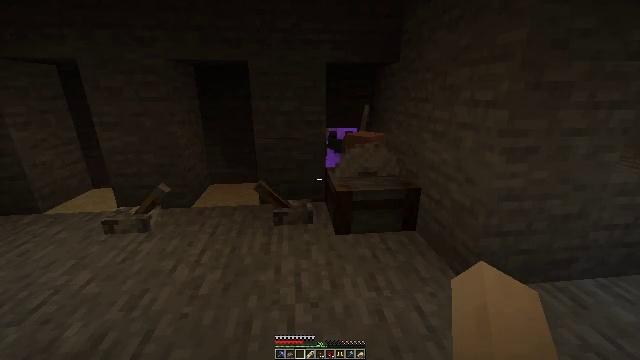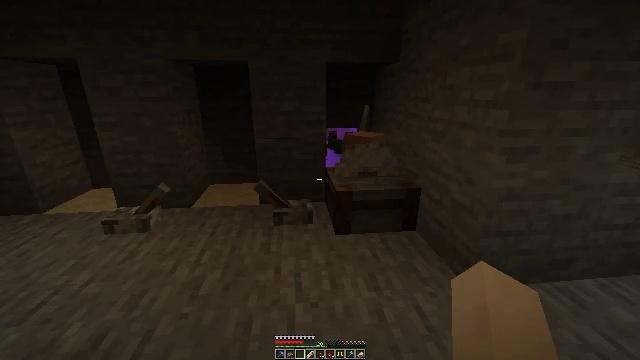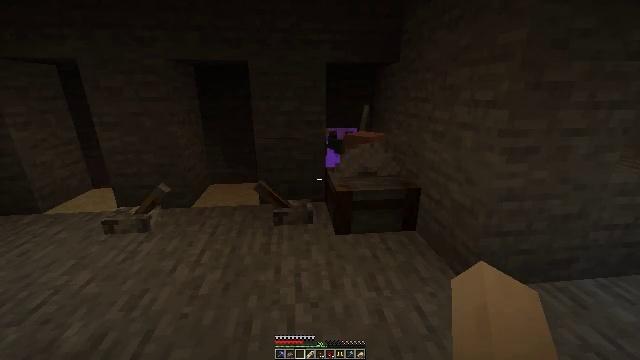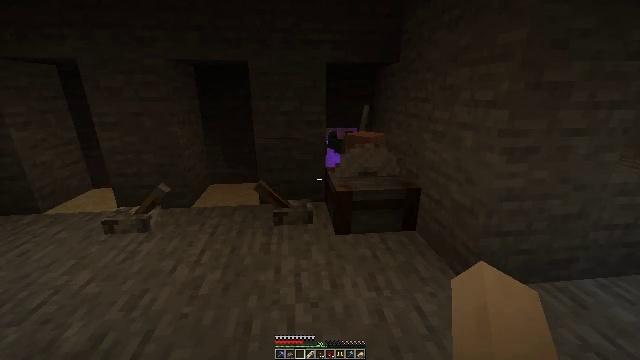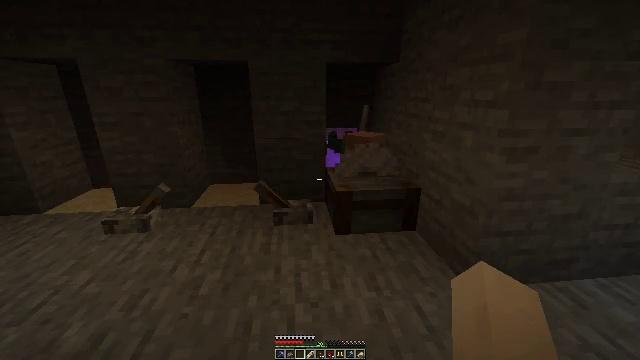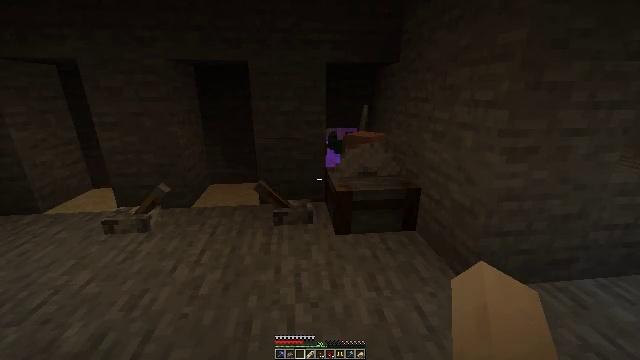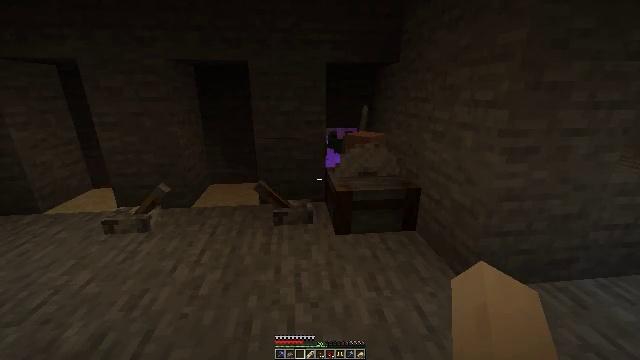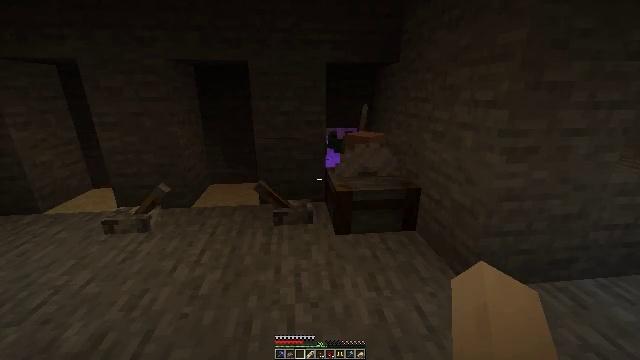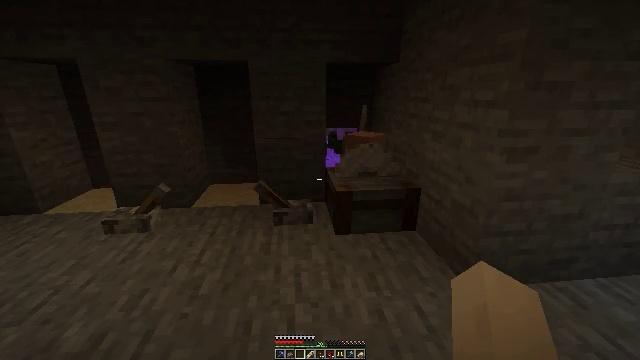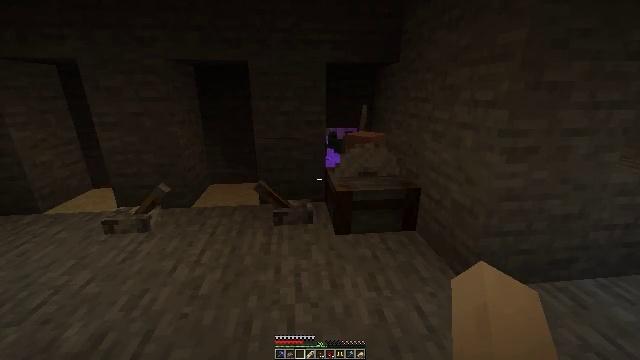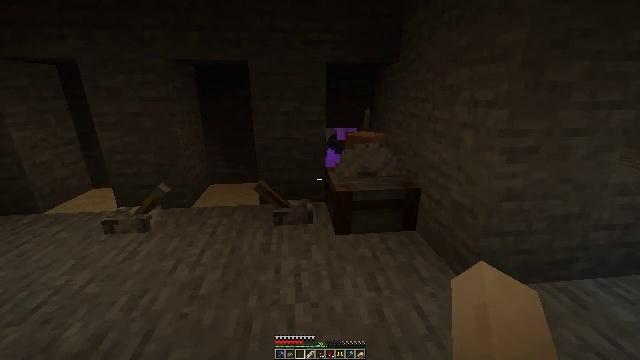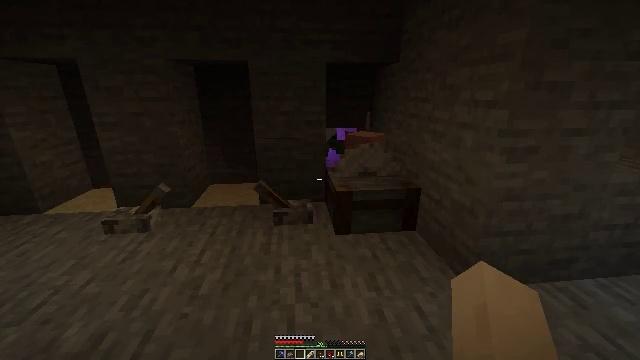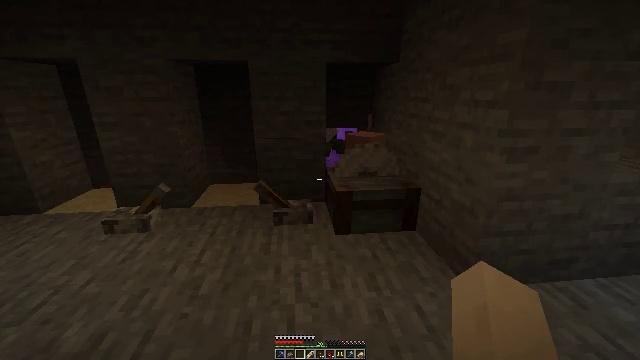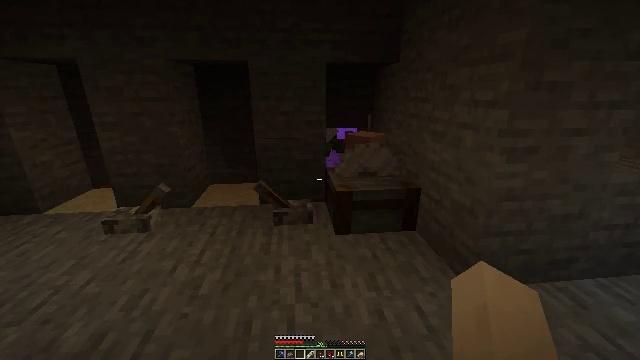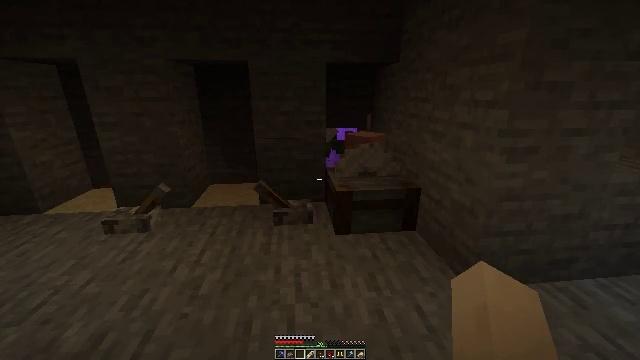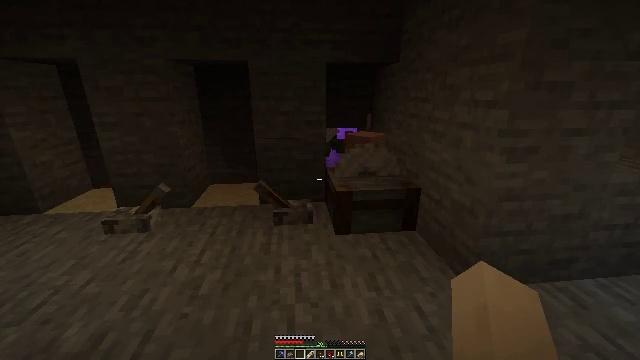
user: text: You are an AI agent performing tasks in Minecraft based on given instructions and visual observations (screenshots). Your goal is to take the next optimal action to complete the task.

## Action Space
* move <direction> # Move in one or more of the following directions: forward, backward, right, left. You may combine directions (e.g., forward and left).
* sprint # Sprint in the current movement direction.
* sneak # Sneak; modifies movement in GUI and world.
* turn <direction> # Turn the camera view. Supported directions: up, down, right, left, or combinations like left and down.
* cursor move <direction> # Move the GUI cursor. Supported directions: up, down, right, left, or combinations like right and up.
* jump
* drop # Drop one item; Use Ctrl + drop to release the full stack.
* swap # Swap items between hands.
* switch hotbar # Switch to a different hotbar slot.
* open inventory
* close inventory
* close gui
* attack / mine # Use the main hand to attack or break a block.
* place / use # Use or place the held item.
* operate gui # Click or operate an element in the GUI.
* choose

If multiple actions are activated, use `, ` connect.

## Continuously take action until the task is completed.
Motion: motion action
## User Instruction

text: Harvest the brown mushroom.
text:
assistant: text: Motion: no_op
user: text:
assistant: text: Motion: no_op
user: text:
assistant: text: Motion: no_op
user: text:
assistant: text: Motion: no_op
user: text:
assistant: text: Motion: no_op
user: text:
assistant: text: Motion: no_op
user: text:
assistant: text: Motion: no_op
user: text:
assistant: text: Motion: no_op
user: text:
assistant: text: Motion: no_op
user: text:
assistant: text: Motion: no_op
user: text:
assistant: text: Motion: no_op
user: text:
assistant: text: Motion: no_op
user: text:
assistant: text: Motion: no_op
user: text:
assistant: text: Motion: no_op
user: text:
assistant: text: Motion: no_op
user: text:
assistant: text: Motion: no_op
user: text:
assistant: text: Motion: no_op
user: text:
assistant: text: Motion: open inventory
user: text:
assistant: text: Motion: open inventory
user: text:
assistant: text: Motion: open inventory
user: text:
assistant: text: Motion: no_op
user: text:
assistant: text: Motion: no_op
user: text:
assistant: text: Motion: turn right and up
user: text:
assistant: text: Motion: turn right and up
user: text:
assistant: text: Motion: turn right and up
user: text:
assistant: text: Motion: turn left
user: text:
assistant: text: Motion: turn left
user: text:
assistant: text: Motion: no_op
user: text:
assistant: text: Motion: no_op
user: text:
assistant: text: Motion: no_op